Brain MRI, t2w sequence, axial 2D slice.
Patient: age 45, sex F, weight 90 kg, height 1.9 m
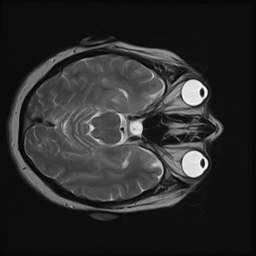